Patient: sex M, age 31
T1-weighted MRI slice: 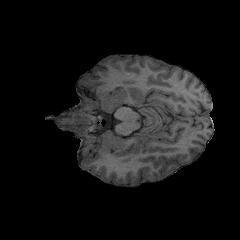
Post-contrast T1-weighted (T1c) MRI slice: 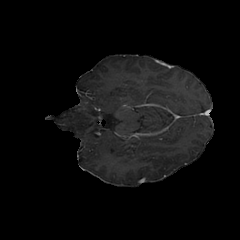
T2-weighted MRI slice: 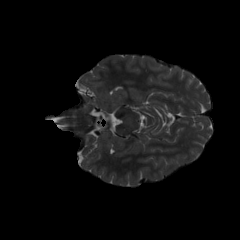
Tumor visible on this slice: no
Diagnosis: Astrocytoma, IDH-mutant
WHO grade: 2